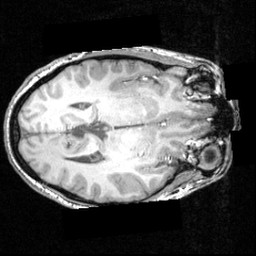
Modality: T1w
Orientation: axial
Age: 23
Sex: male
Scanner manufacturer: siemens
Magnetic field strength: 3.951 T
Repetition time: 2.5 s
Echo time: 0.00393 s